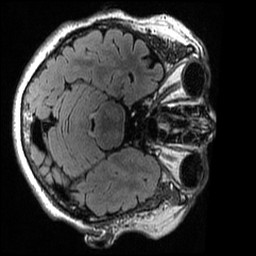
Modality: T2w
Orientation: axial
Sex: female
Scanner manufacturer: ge
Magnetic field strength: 3 T
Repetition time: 6 s
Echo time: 0.1273 s